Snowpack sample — Buffalo Mountain, Silverthorne, Colorado, USA (1/25/25, 10:11 AM MST)
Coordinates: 39.6222, -106.1139
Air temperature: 22 °F
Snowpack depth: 110 cm
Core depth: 20 cm
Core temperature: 48.2 °F
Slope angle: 12°, slope face: 102°
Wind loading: high
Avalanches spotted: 0
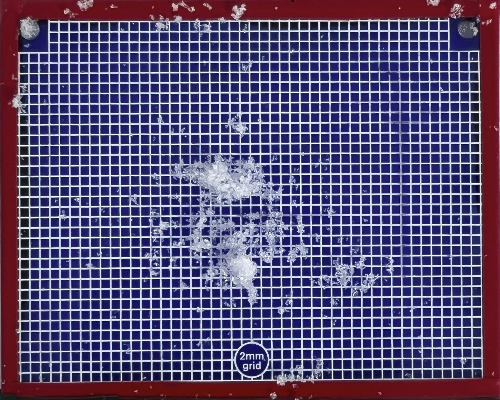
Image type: profile
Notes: No avalanches nearby, collected on the outskirts of a fire break 15 meters from the treeline, on way to Buffalo and Red Mountain